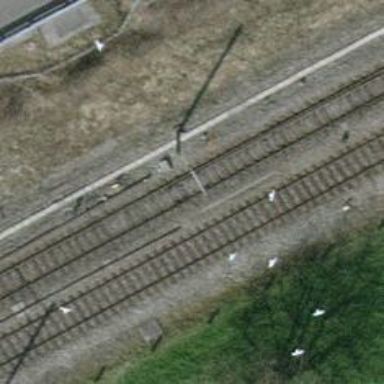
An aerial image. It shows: Railway switch.